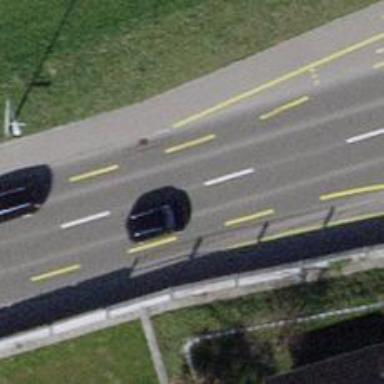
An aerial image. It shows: Cycleway.